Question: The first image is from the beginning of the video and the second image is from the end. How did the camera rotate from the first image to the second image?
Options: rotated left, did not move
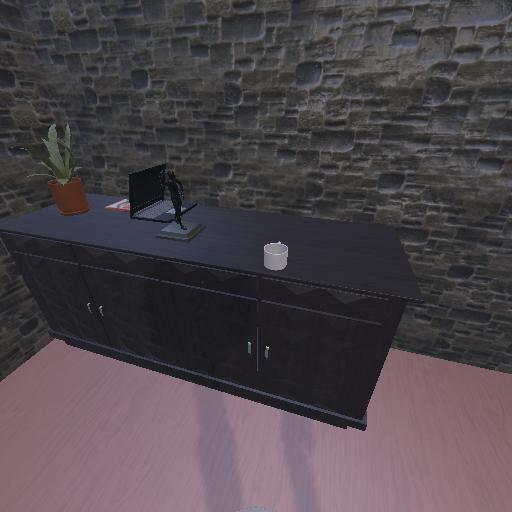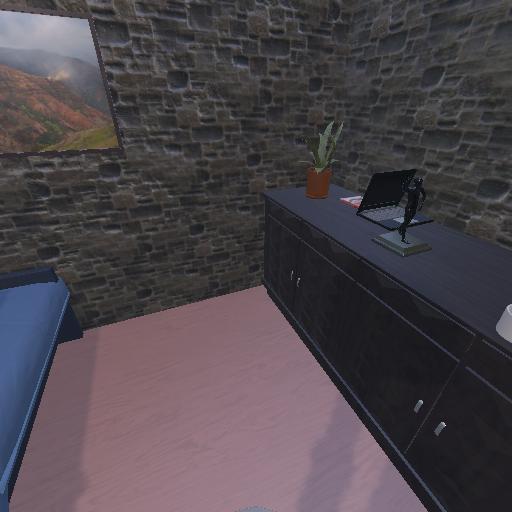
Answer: rotated left